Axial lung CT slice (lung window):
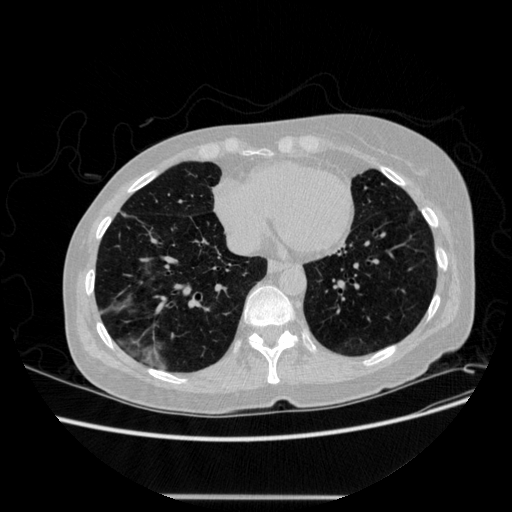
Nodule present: no